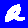
Digit: 2